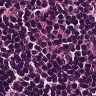
Metastatic tissue present: no